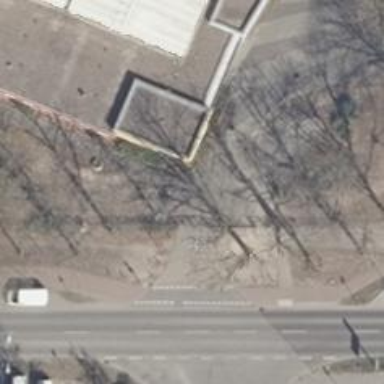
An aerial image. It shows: Paved footway.